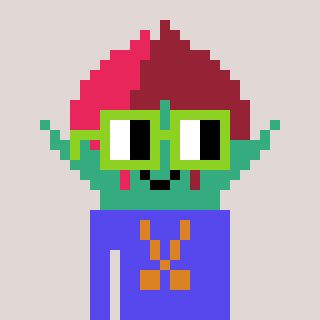
a pixel art character with square light green glasses, a rosebud-shaped head and a computerblue-colored body on a warm background